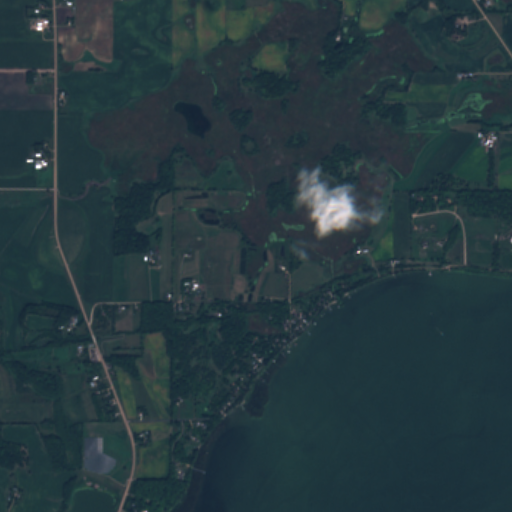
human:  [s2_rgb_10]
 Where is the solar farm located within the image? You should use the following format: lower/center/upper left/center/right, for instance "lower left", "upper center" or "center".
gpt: The solar farm is located in the lower left of the image.
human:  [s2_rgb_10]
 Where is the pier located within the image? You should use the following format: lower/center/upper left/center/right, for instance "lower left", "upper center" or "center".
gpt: The pier is located in the center right of the image.
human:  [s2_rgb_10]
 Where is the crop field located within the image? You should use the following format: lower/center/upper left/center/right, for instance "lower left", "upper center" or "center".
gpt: There is no crop field in the image.